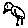
Label: bird